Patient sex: M
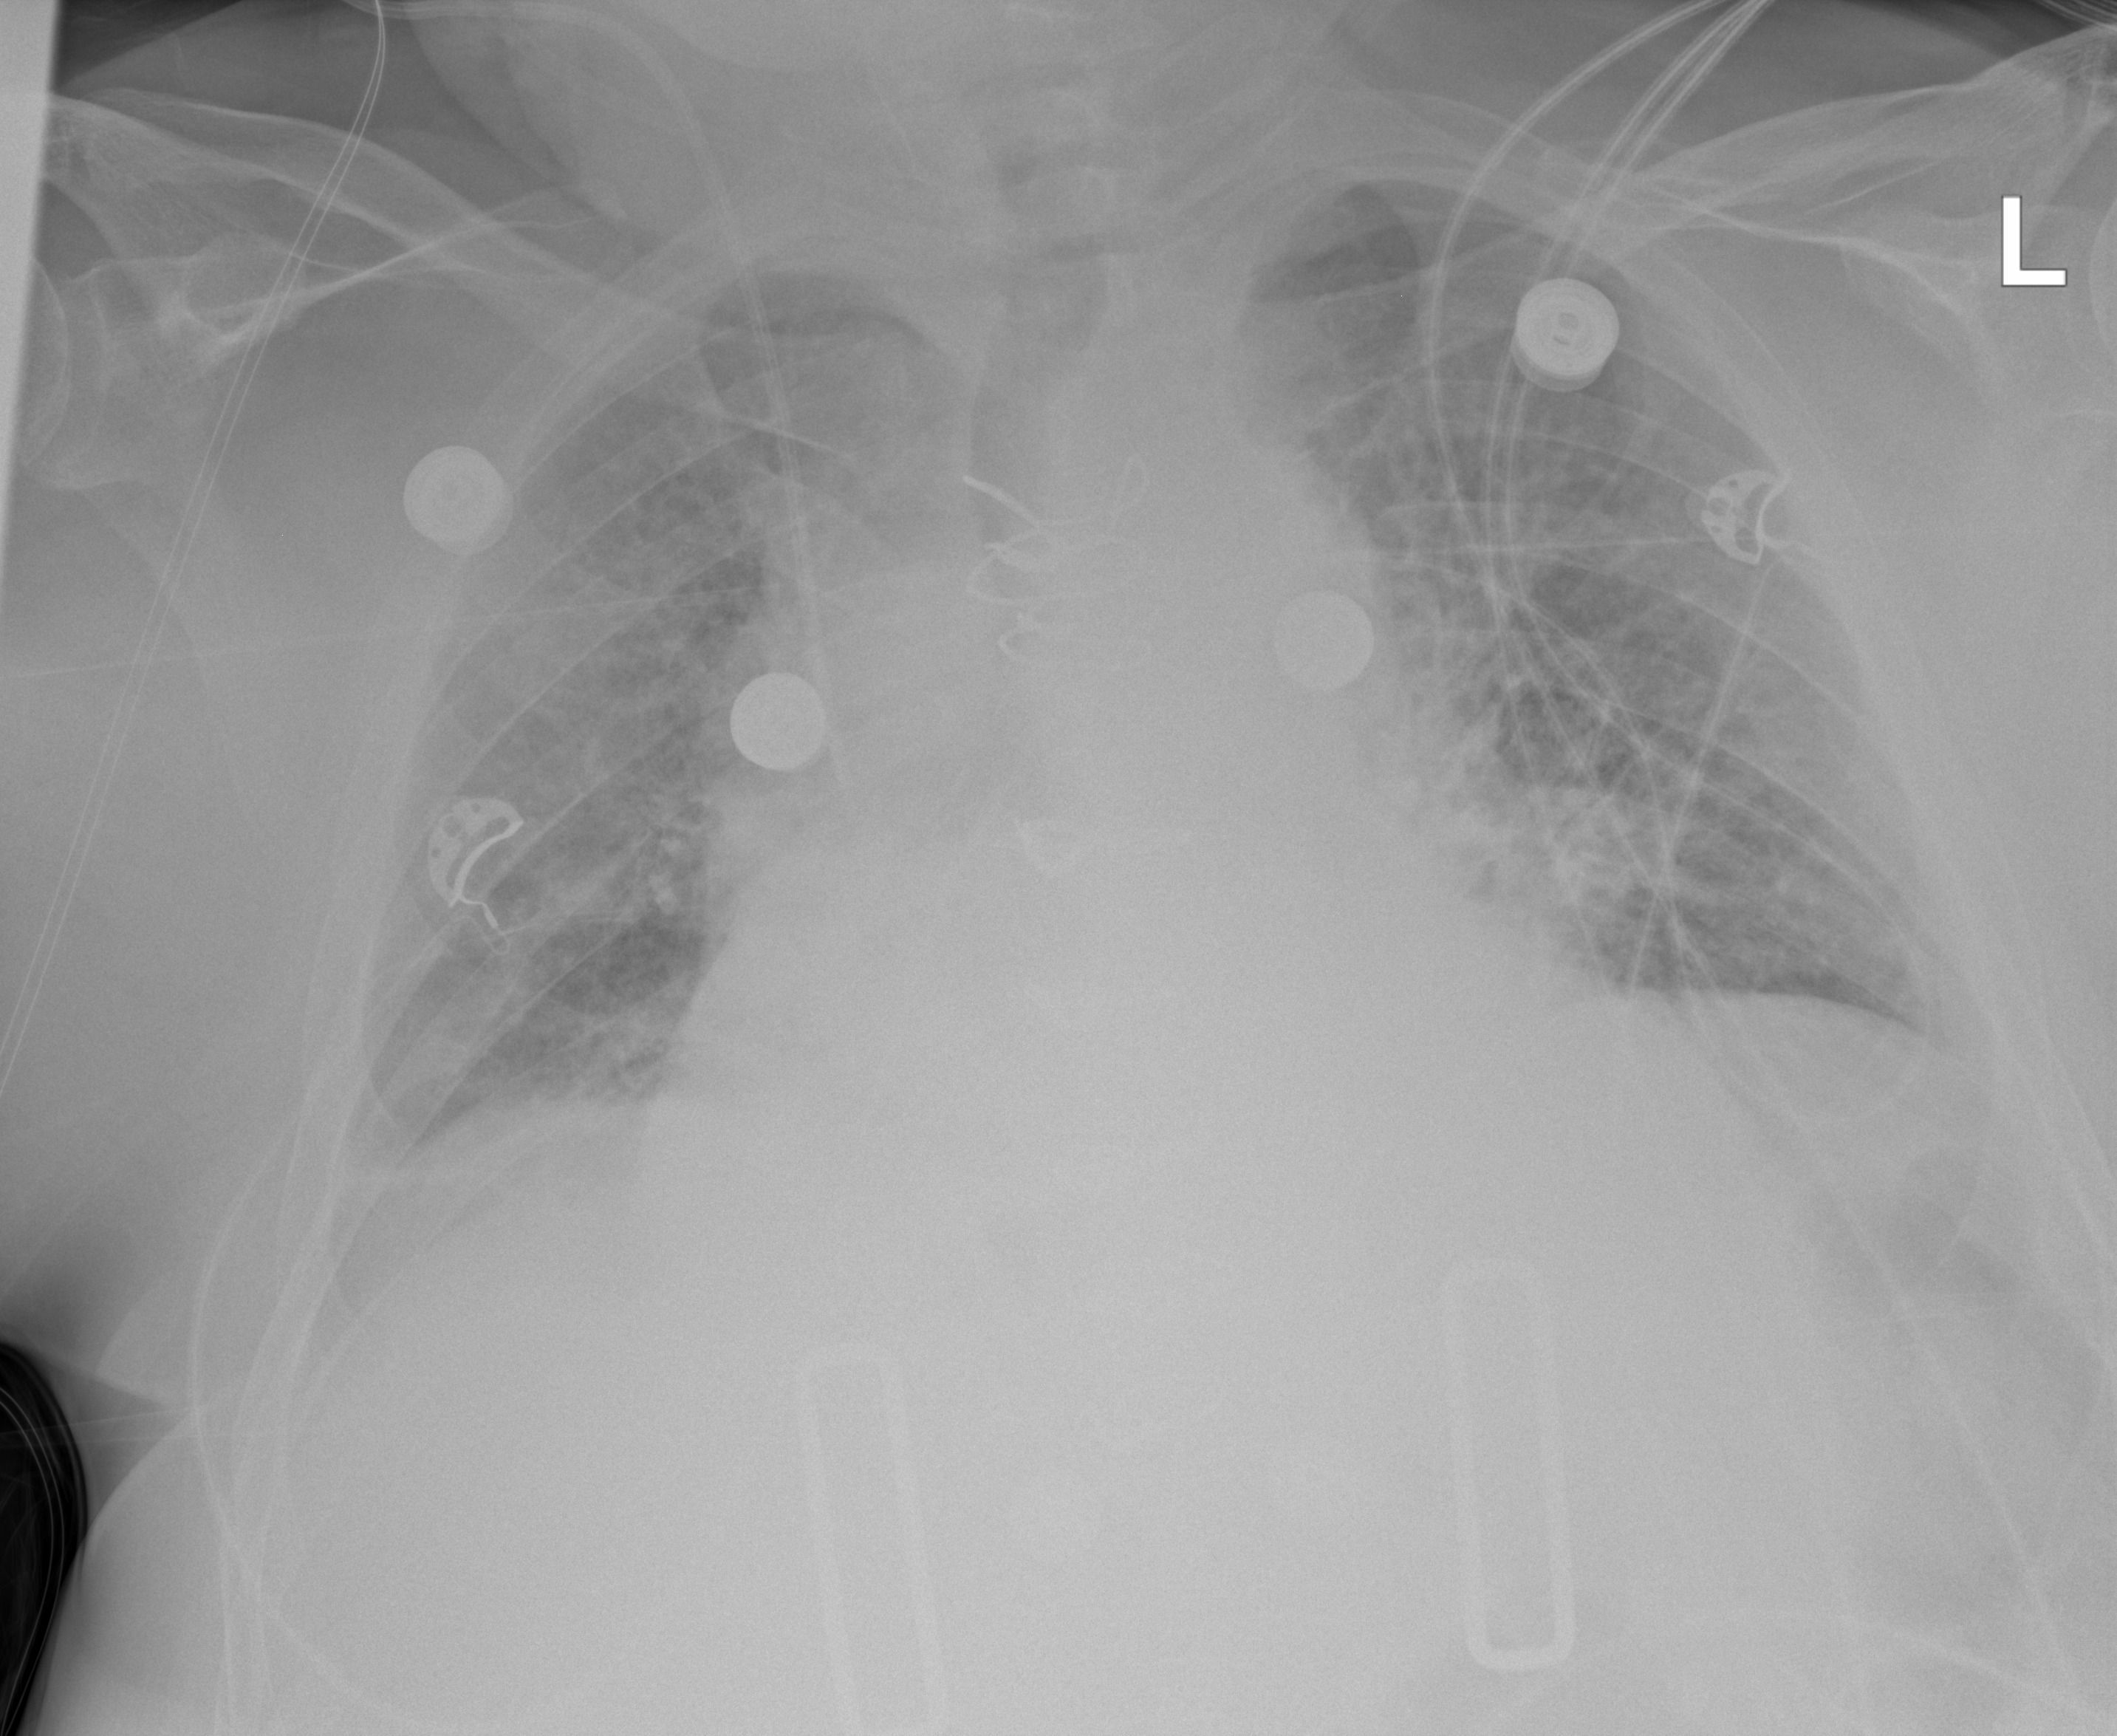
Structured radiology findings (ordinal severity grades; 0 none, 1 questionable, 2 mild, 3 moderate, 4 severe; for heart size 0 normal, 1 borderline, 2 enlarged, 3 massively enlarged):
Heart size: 2
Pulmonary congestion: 3
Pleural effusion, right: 2
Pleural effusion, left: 2
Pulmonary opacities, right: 2
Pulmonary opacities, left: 2
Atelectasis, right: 2
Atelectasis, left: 2